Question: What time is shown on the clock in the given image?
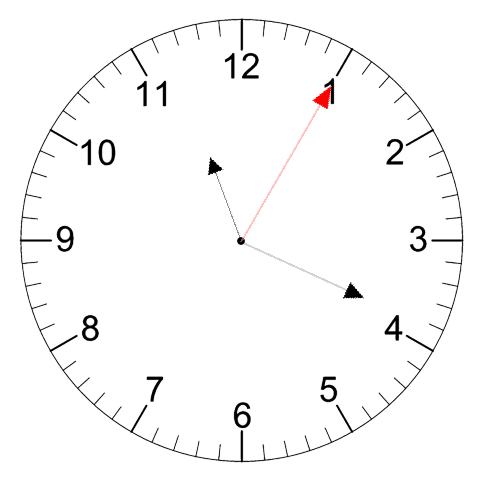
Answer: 11:19:05